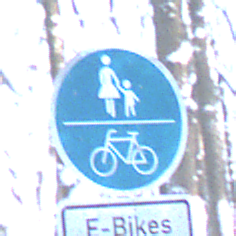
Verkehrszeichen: GemeinsamerGehUndRadweg
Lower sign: BesondereFahrzeugeUndTransportgueter13
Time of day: MorningAfternoon
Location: Outdoor (Nature)
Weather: Clear
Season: Winter
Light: Natural